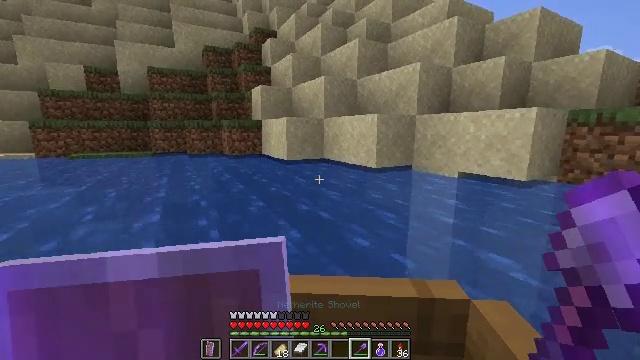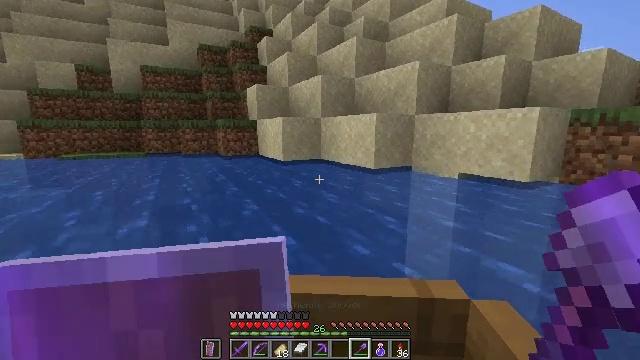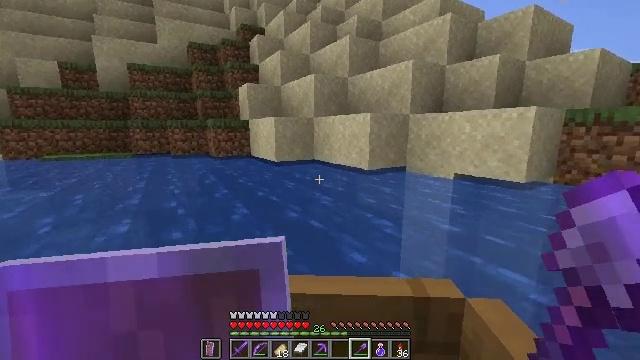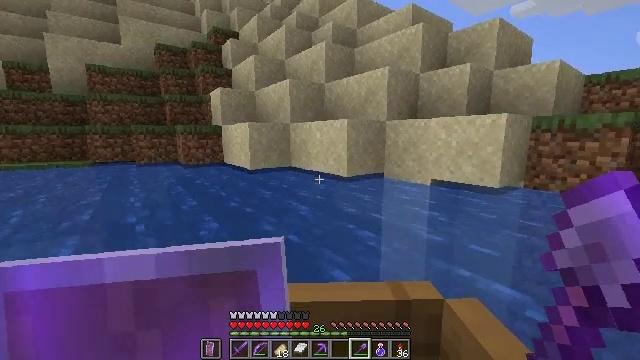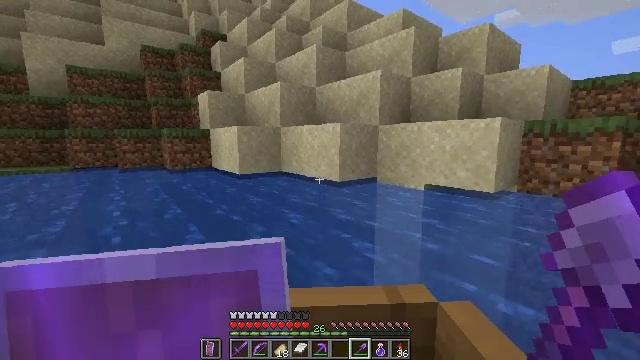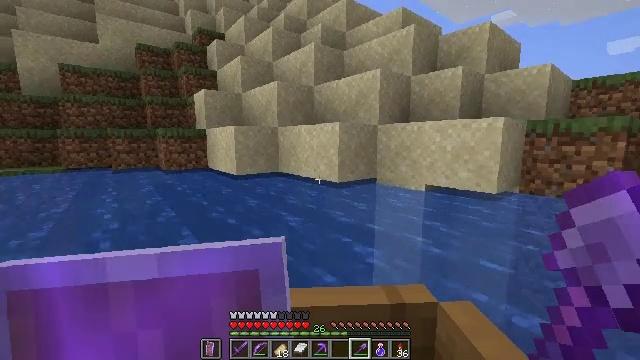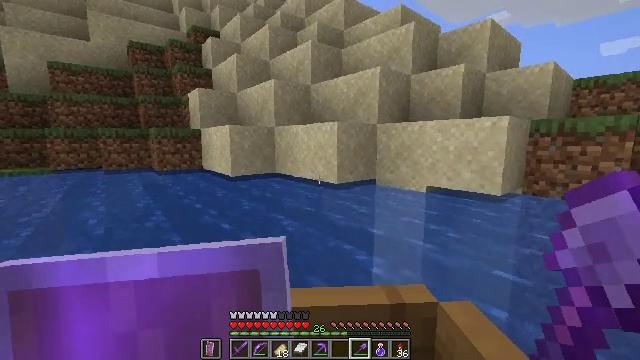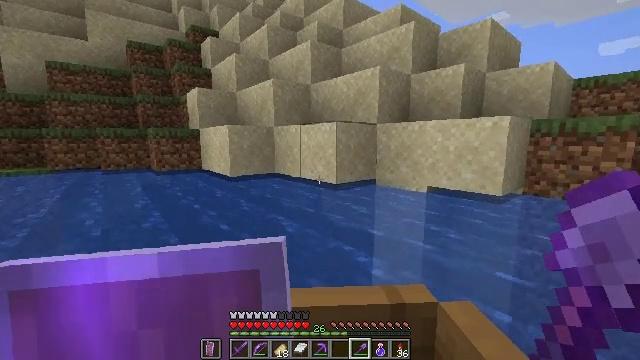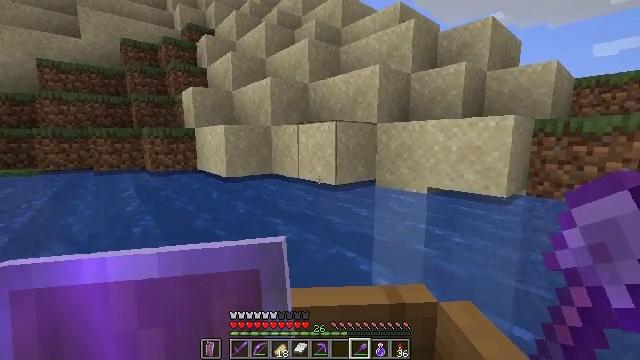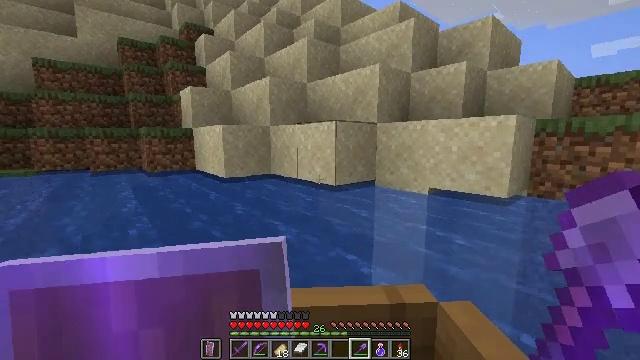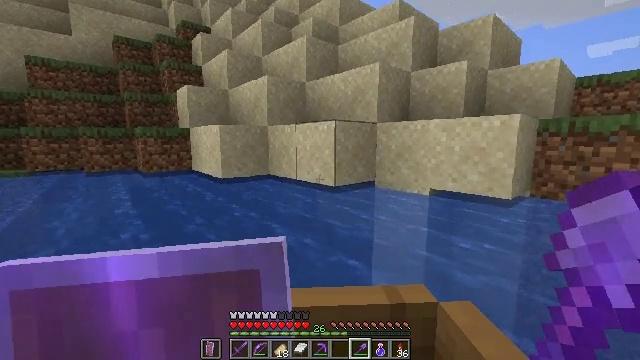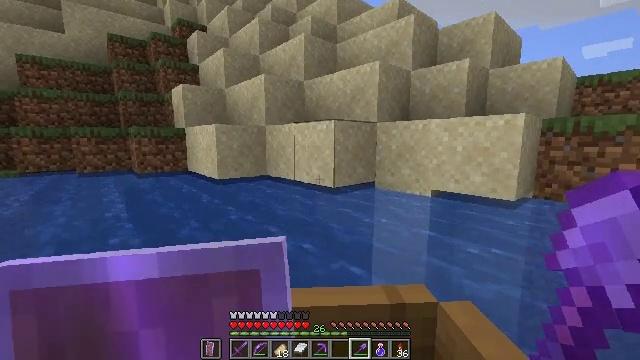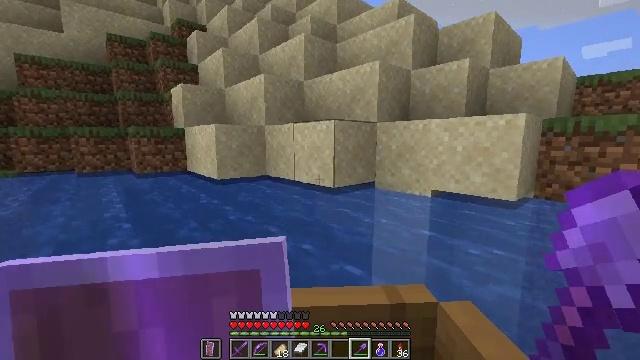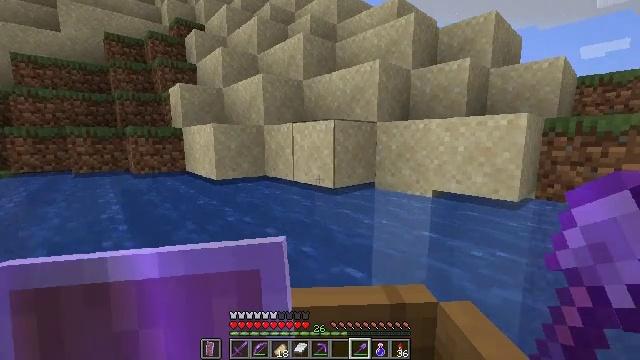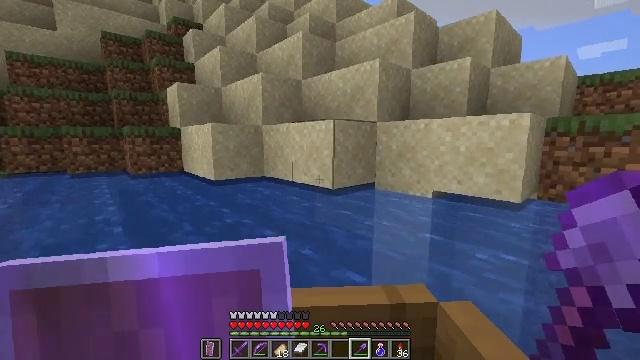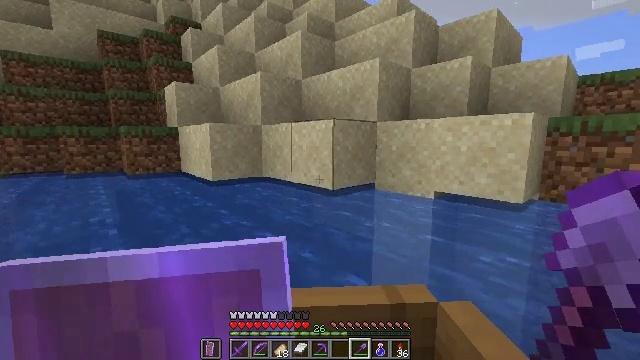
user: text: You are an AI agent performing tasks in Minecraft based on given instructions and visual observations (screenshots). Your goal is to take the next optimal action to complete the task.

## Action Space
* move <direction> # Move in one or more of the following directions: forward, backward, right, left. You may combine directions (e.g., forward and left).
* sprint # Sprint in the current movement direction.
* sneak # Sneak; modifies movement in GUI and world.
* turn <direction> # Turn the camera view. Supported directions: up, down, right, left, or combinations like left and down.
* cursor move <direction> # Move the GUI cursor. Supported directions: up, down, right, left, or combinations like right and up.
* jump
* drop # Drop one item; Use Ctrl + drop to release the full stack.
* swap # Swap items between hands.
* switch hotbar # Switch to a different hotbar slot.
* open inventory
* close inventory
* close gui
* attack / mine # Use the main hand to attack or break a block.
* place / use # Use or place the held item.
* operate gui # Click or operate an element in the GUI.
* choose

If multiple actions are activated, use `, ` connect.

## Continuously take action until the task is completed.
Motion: motion action
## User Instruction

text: Mine sand by the water.
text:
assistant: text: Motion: no_op
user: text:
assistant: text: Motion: no_op
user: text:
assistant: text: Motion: turn right and up
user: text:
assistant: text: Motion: turn right
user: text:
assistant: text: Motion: no_op
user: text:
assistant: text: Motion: no_op
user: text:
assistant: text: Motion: no_op
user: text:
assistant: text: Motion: no_op
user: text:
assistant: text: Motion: no_op
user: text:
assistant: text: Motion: no_op
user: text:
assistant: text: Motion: no_op
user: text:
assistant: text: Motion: no_op
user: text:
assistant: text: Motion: no_op
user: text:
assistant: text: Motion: no_op
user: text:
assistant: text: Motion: no_op
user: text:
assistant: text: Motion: attack / mine
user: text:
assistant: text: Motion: attack / mine
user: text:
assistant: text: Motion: attack / mine
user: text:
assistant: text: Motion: no_op
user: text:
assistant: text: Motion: no_op
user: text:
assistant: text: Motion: no_op
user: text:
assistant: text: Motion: no_op
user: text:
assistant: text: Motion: no_op
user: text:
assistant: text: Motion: no_op
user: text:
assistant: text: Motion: no_op
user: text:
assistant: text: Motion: no_op
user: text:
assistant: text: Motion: no_op
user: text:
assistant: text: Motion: no_op
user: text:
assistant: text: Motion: attack / mine
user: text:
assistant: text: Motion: attack / mine